Field crop: maize
Growth stage: 2
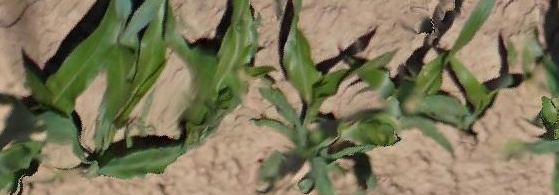
Species: maize